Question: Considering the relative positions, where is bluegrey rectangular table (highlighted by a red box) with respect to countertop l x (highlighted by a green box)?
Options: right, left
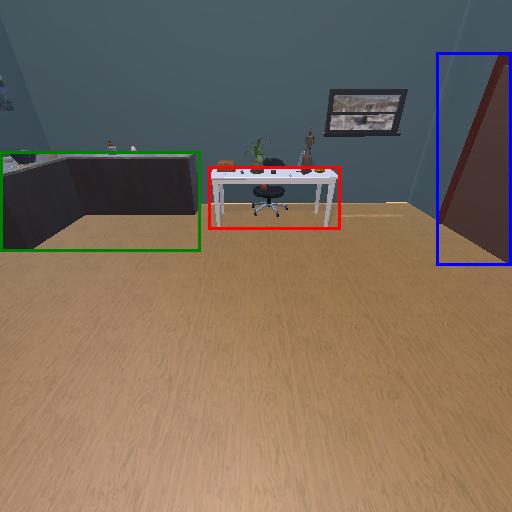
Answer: right